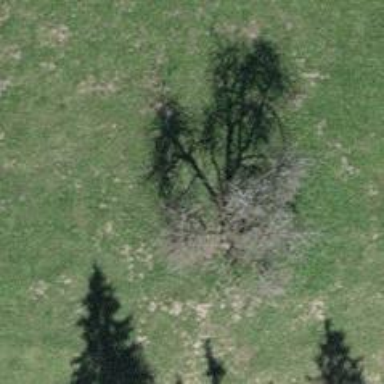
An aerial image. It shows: Urban tree adds touch of nature to the surroundings.